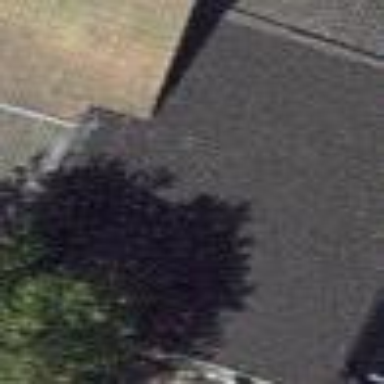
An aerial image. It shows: Garage.